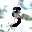
Label: 3